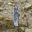
Label: 1